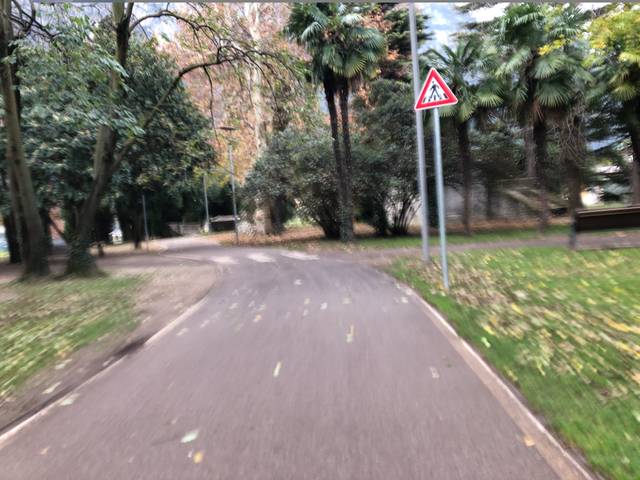
Region: Italy
Coordinates: 45.882, 10.849